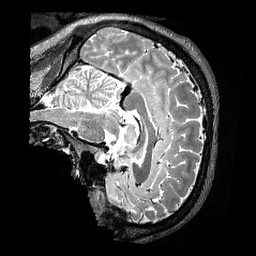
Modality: T2w
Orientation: sagittal
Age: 27
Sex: male
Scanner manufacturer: siemens
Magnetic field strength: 3 T
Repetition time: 3.2 s
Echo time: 0.479 s